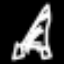
Label: The Eiffel Tower